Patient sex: M
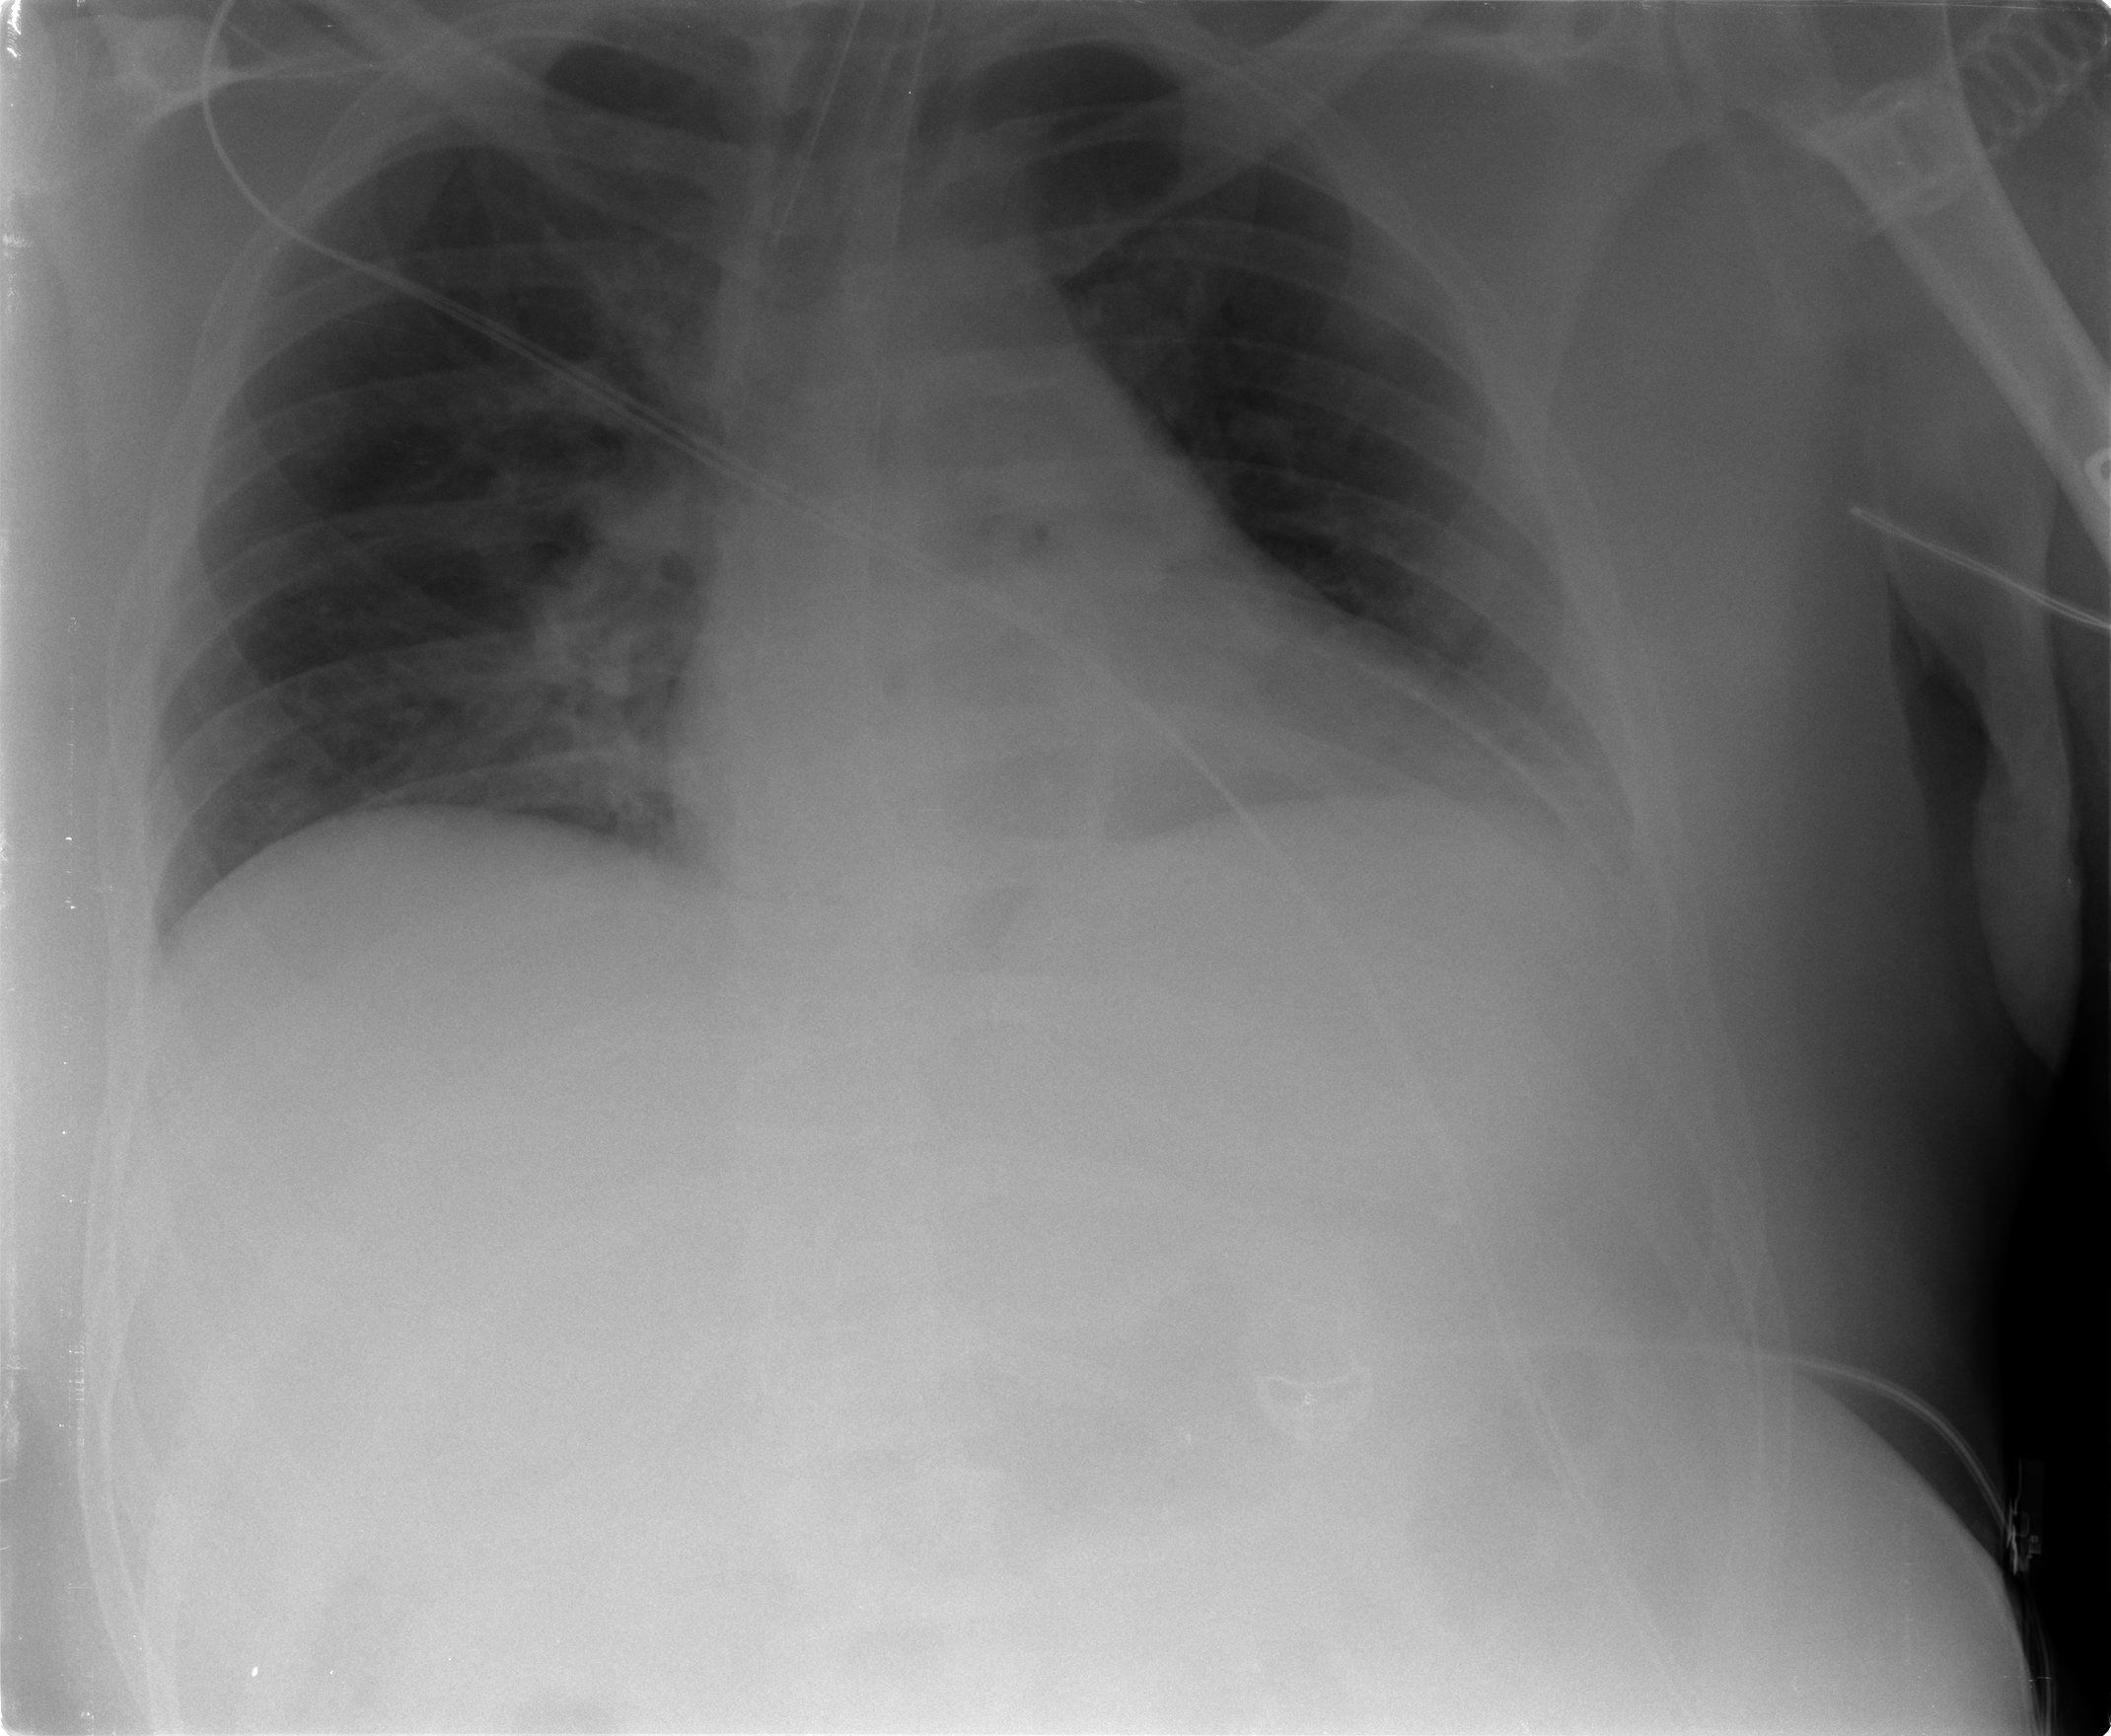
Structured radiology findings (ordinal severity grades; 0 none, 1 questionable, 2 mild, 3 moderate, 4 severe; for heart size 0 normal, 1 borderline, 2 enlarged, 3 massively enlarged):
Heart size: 1
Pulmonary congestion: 2
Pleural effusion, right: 0
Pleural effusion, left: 1
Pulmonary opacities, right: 0
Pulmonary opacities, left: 0
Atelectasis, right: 2
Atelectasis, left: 2